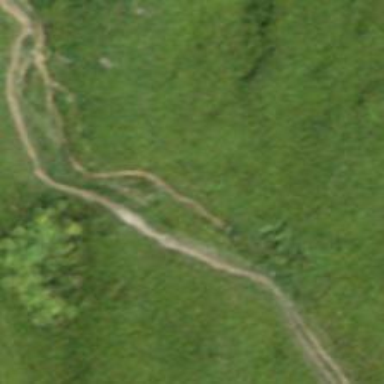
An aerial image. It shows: Excellent dirt path trail.